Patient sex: M
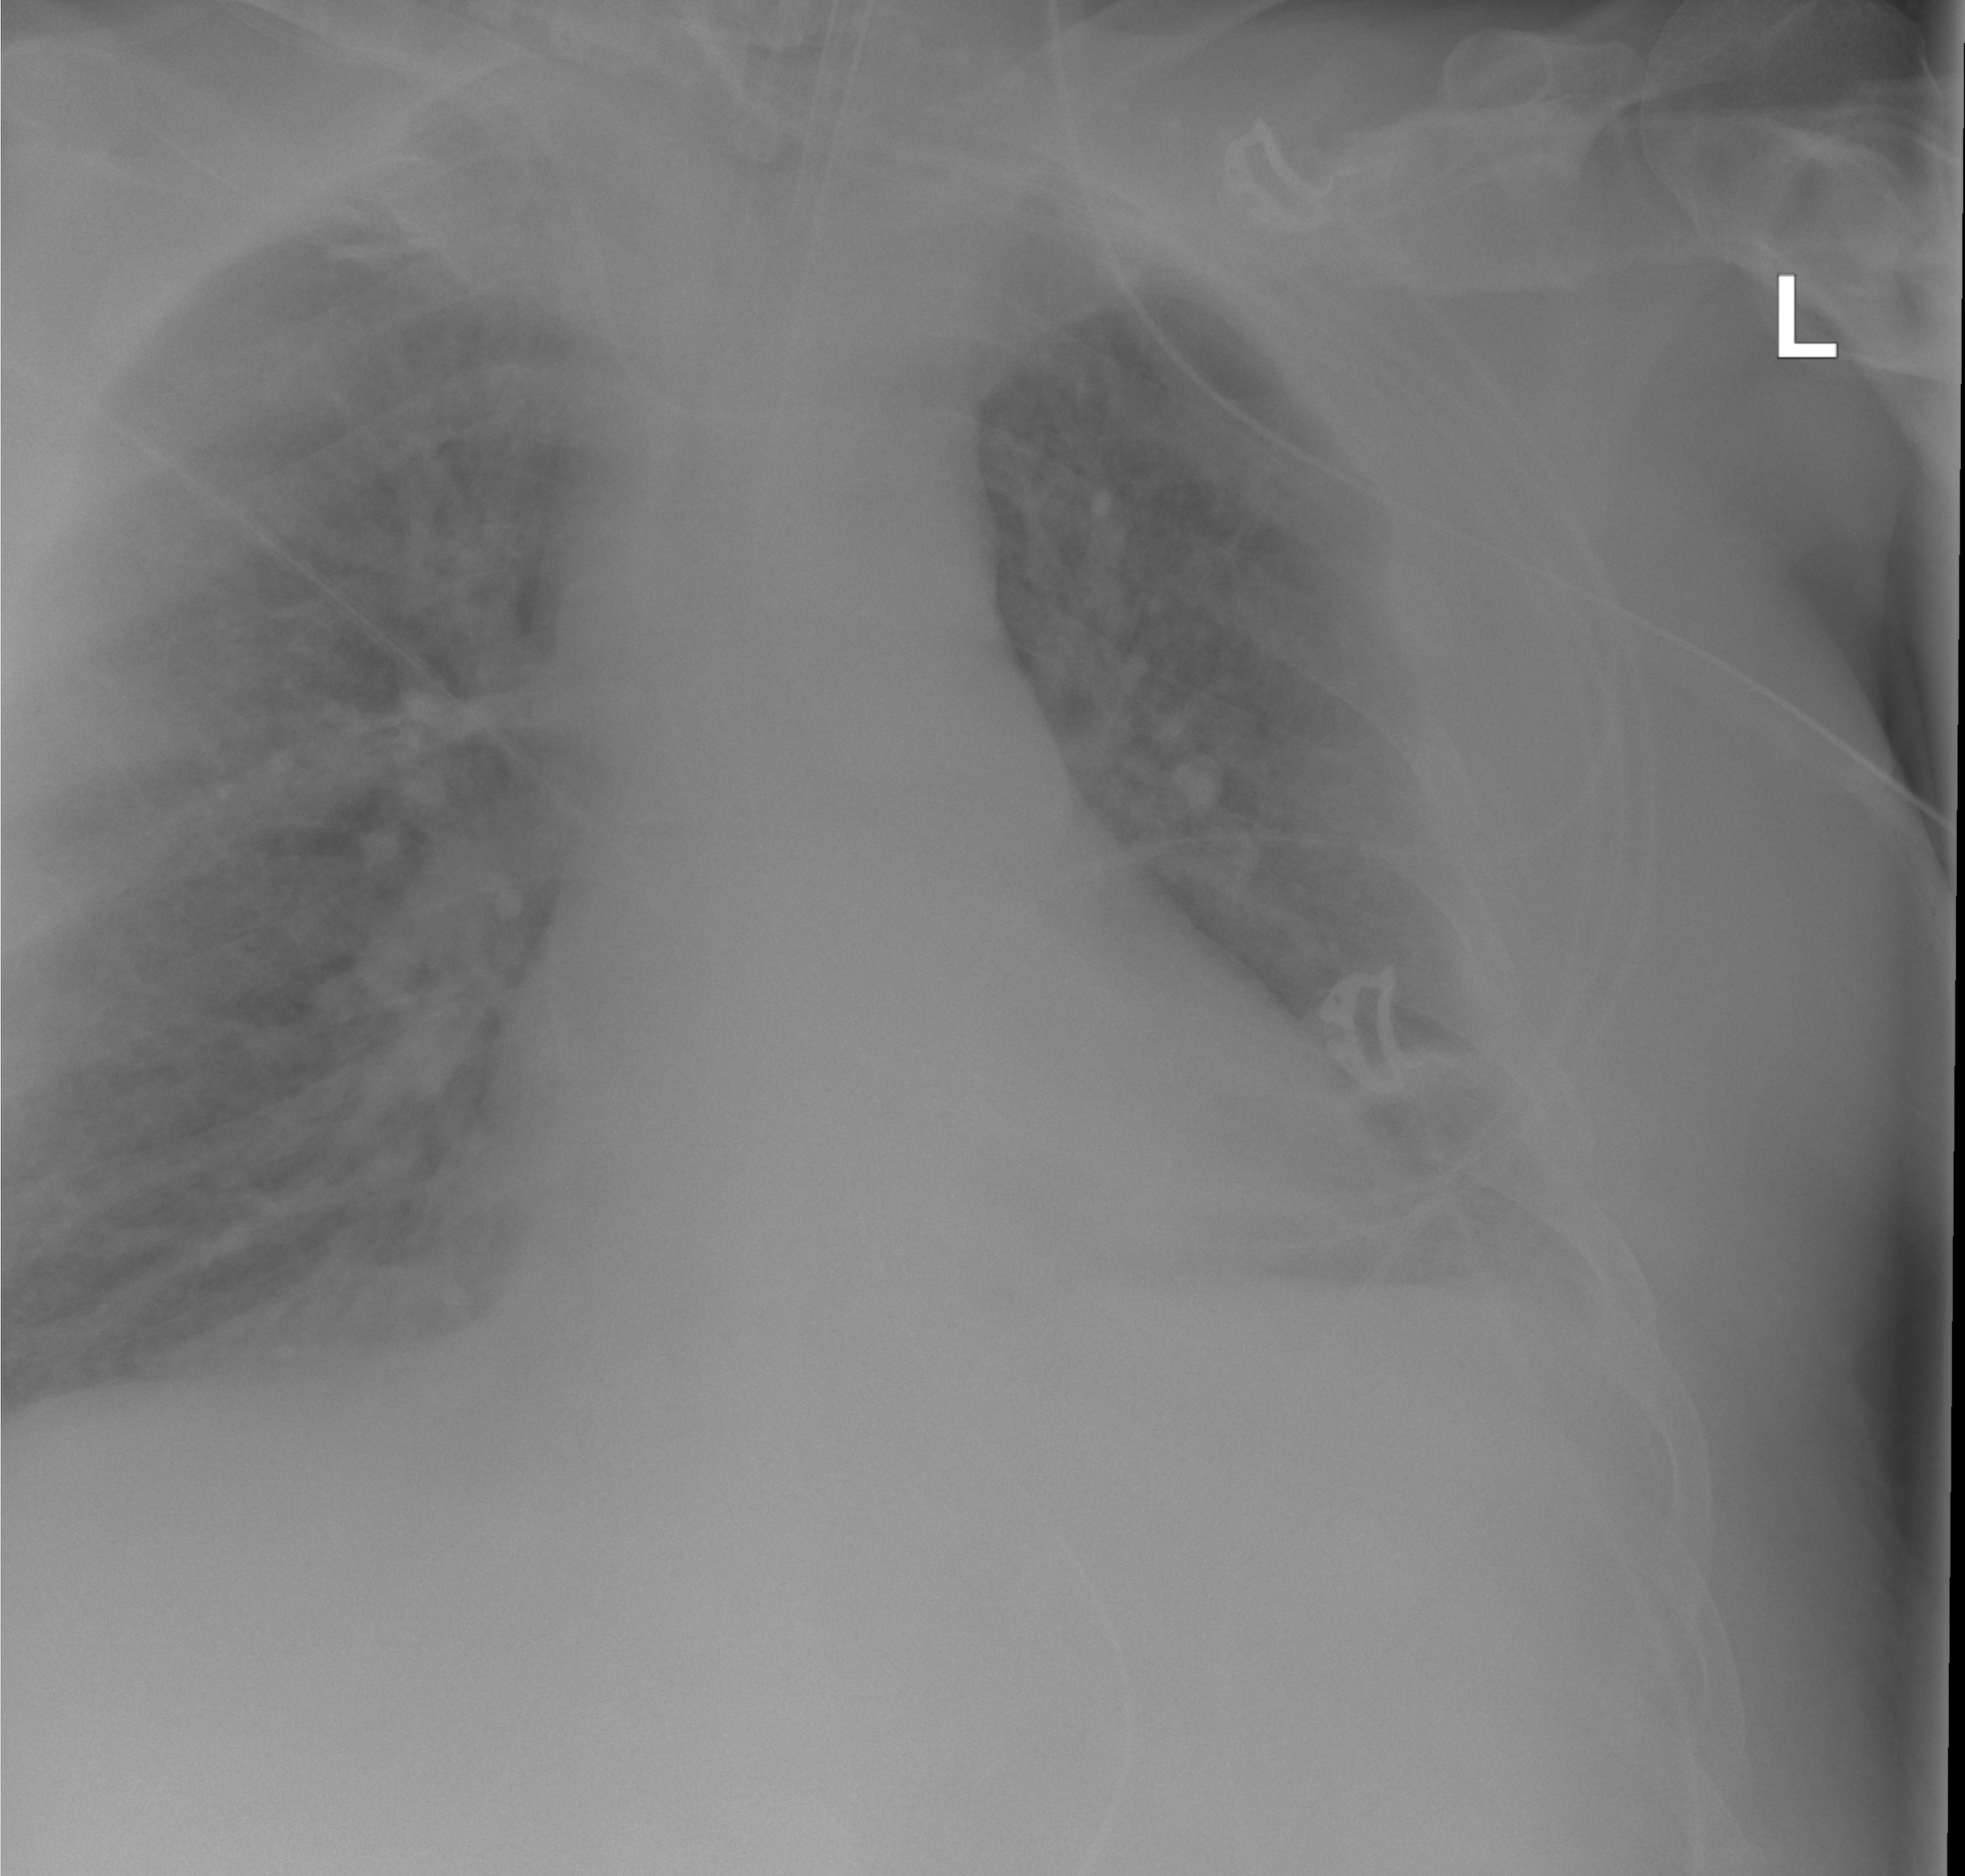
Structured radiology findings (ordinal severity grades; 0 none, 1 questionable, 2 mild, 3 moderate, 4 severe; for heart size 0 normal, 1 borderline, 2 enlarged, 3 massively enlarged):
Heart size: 0
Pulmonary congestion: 2
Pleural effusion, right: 0
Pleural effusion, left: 2
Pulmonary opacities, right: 2
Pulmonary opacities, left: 2
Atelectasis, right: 0
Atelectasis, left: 2